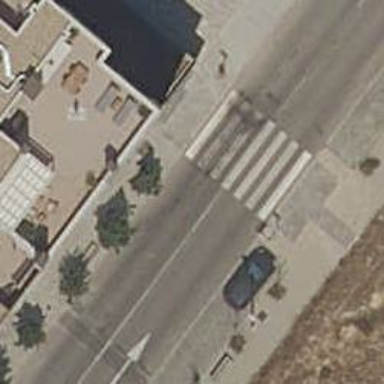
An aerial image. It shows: Zebra crossing on the road.